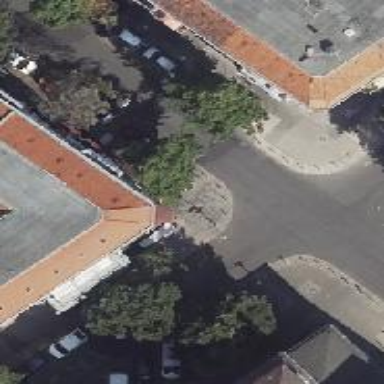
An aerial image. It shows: Bicycle parking located on the sidewalk.